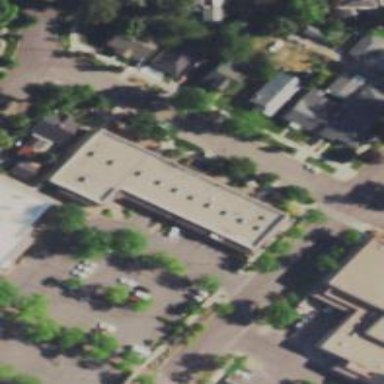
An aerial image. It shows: Retail building.